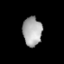
Tissue: lung
Cell type: Epithelial cells
Senescence score: 0.2239
Nuclear area (px): 547
Mean DAPI intensity: 168.027